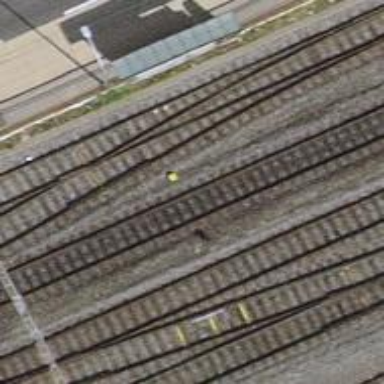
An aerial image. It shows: Railway yard with single rail track. The electrified track has contact line for power supply.